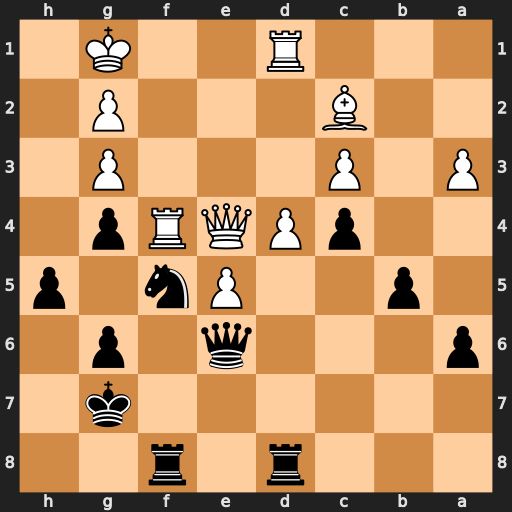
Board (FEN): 3r1r2/6k1/p3q1p1/1p2Pn1p/2pPQRp1/P1P3P1/2B3P1/3R2K1
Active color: b
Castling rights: -
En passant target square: -
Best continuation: Nxg3 Rf6 Rxf6 exf6+ Qxf6